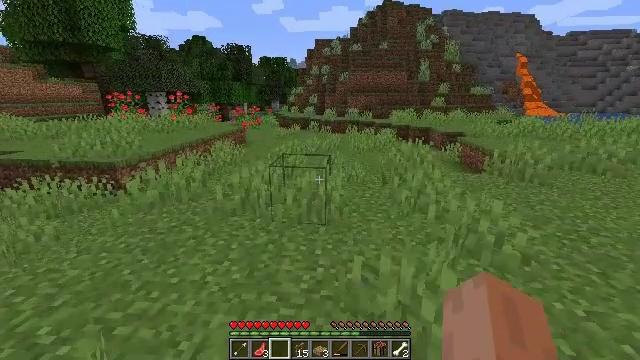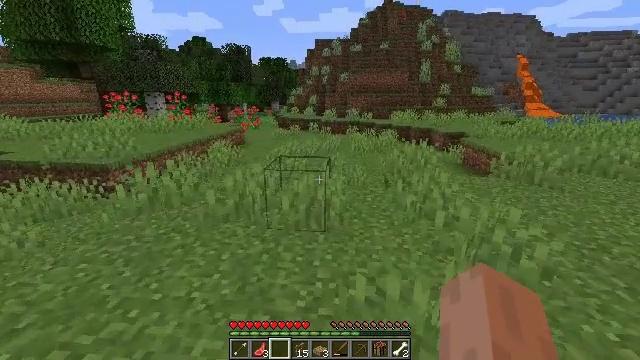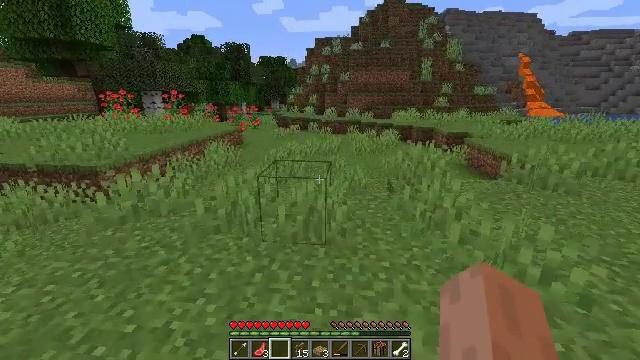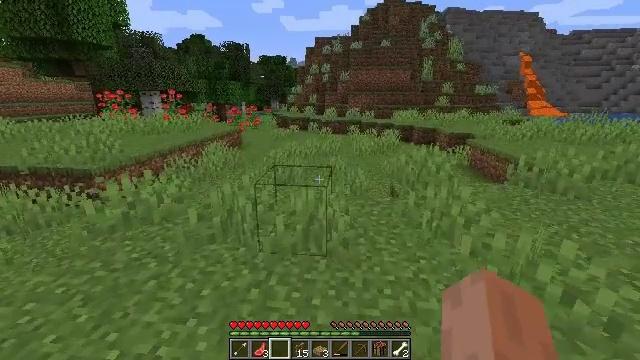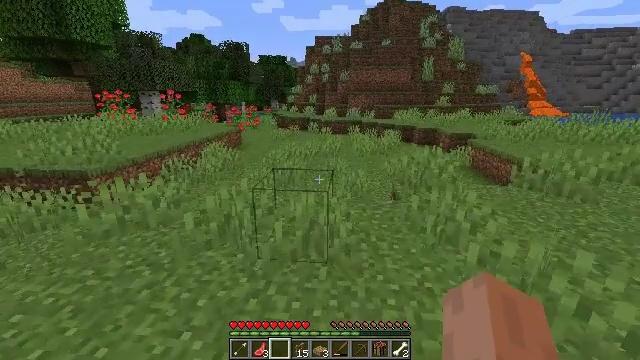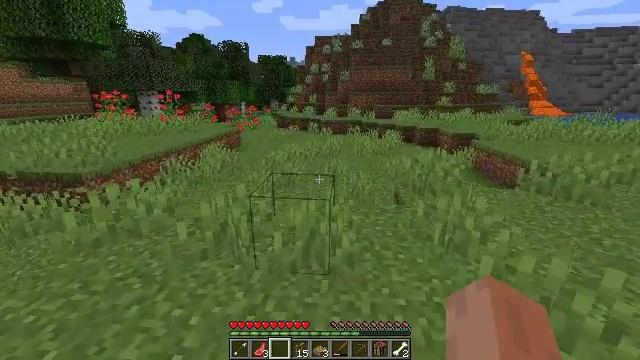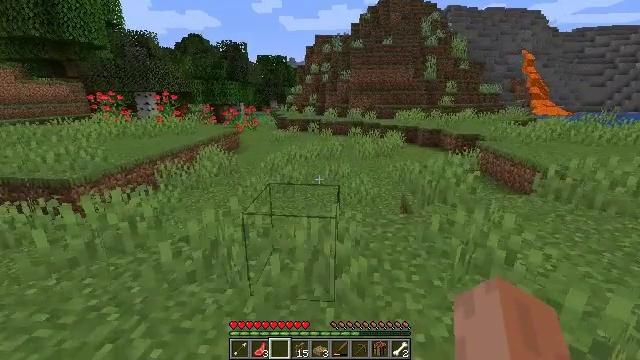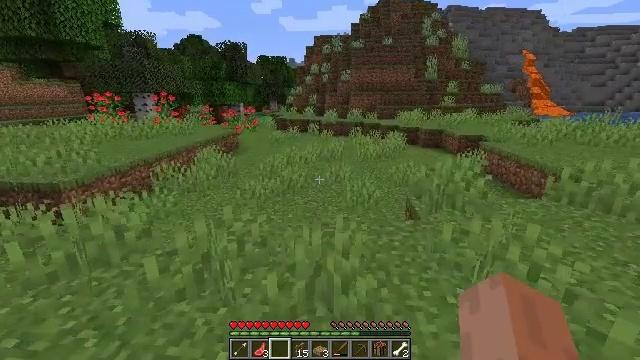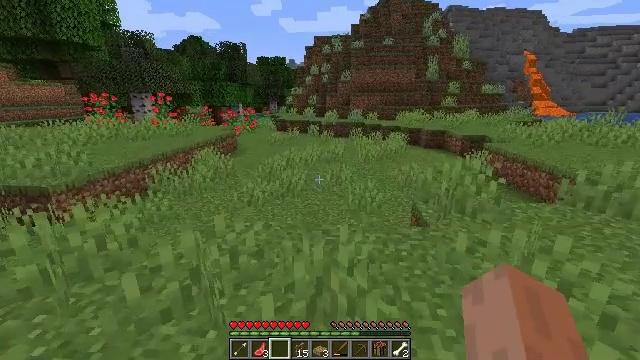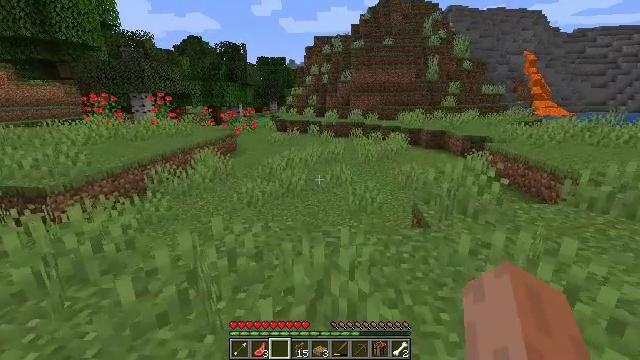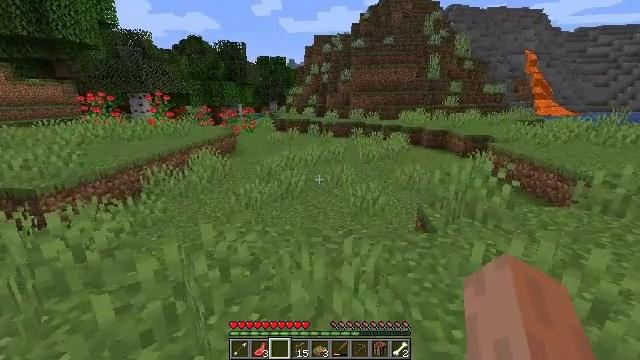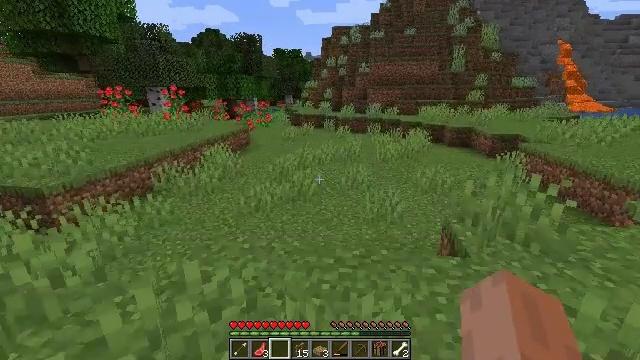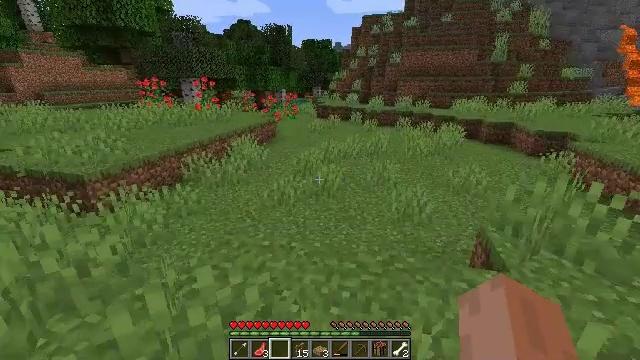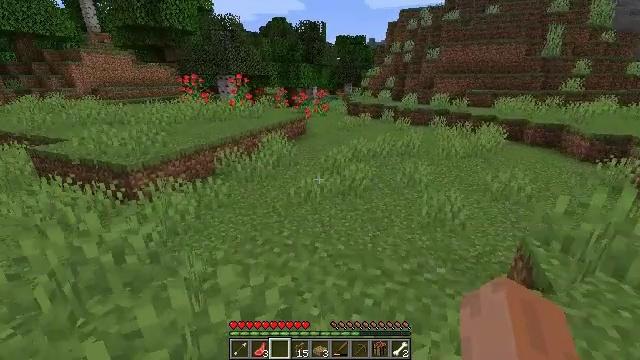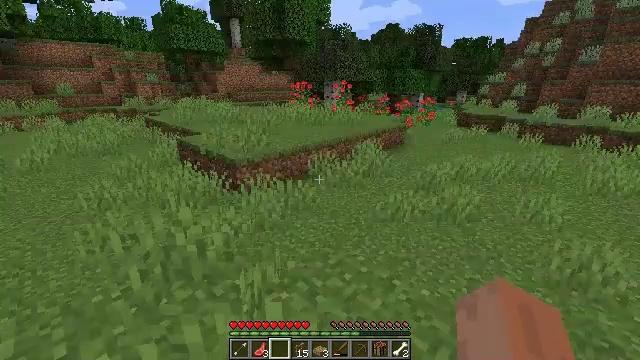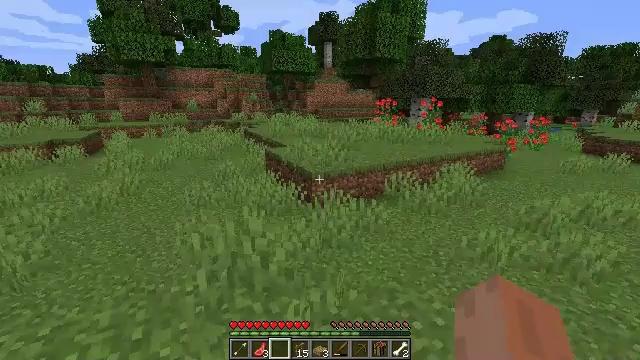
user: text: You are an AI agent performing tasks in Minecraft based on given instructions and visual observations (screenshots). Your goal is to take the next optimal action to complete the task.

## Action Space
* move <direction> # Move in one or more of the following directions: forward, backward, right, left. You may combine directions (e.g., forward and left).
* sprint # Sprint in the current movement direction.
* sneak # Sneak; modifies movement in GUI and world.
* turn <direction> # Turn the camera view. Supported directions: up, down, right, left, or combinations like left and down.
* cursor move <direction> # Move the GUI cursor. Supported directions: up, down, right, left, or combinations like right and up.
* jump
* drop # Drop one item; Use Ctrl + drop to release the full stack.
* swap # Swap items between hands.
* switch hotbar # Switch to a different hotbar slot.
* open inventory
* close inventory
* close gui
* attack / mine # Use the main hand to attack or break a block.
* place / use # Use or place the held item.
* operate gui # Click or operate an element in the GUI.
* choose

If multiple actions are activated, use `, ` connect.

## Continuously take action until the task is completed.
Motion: motion action
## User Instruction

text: Harvest the rose bush for its flowers.
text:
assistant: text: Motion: move forward
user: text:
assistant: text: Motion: move forward
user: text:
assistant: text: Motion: move forward
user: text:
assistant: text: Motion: move forward
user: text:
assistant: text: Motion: move forward
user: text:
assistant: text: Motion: move forward
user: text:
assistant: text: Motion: move forward
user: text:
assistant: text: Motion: move forward
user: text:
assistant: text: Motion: move forward
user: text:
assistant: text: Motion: move forward
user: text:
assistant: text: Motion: move forward, turn left and down
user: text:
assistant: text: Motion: move forward, turn left and down
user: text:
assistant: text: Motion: move forward, turn left
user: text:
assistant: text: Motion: move forward, turn left and up
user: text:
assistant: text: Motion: move forward, turn left and up
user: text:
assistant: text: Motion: move forward
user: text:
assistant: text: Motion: move forward
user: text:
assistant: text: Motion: move forward, turn right and up
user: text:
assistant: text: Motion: move forward, turn right
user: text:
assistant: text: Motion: move forward
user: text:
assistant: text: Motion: move forward
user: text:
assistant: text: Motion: move forward
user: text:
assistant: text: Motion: move forward
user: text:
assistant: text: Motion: move forward
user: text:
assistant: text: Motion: move forward
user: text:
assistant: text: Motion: move forward
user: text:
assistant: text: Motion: move forward
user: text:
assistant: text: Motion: move forward
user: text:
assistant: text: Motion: move forward
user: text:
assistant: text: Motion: move forward